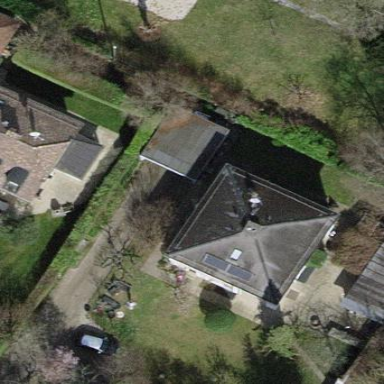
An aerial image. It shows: Garden surrounded by fence.